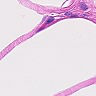
Metastatic tissue present: no